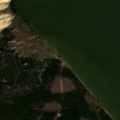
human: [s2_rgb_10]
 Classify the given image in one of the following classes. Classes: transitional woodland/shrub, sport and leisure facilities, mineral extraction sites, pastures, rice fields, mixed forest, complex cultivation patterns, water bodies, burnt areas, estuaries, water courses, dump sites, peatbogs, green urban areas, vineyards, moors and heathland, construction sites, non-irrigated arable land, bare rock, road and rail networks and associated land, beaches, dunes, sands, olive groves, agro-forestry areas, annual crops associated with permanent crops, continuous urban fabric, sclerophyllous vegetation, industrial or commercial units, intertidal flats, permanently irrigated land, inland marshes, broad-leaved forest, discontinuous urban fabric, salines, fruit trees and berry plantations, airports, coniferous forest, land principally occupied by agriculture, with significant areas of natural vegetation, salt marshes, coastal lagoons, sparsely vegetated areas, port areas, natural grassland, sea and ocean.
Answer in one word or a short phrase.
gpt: mixed forest, moors and heathland, beaches, dunes, sands, coastal lagoons